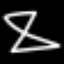
Label: hourglass